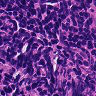
Metastatic tissue present: no